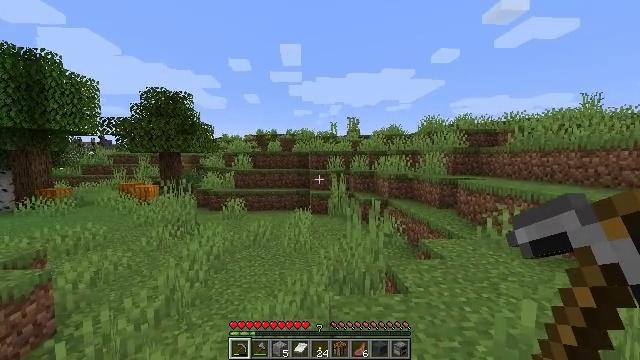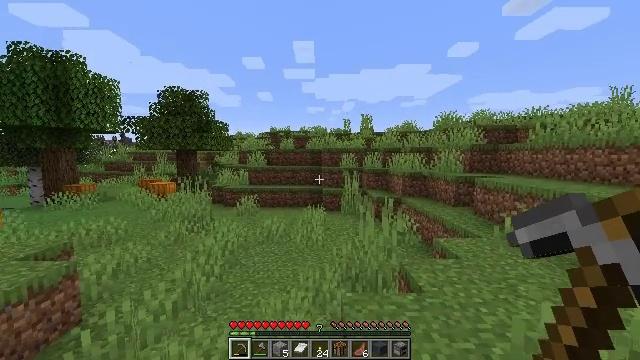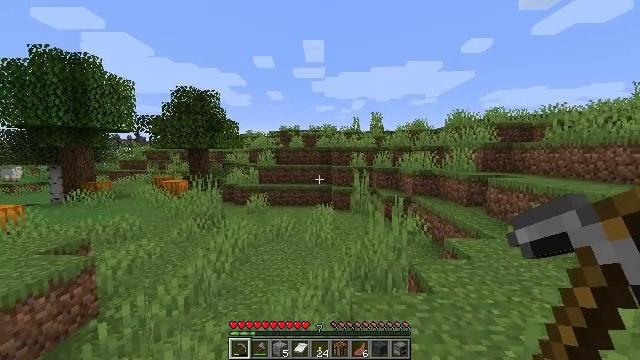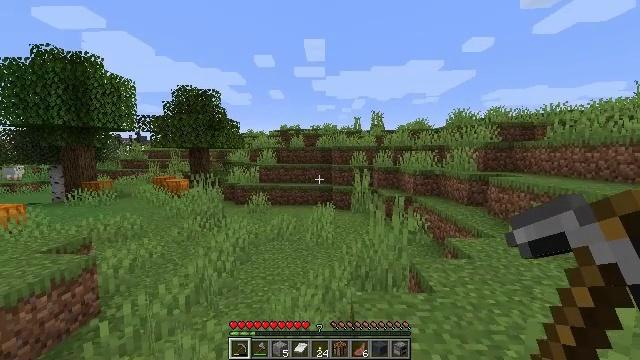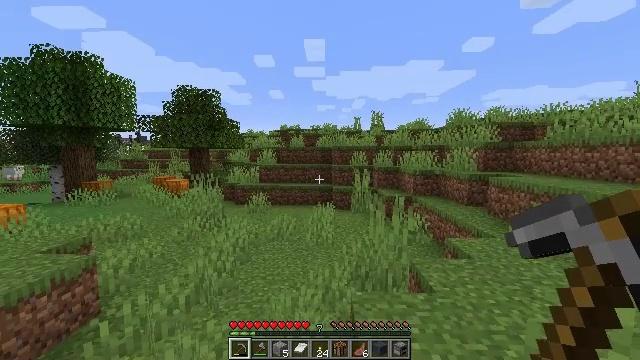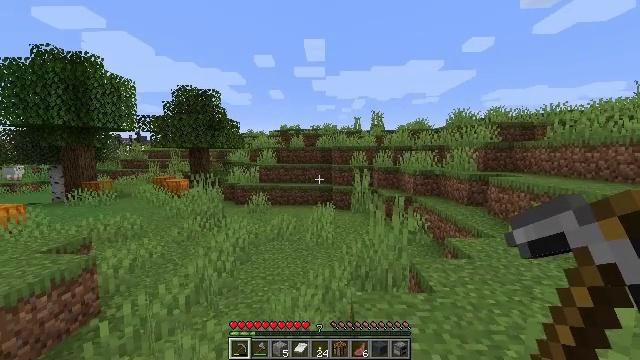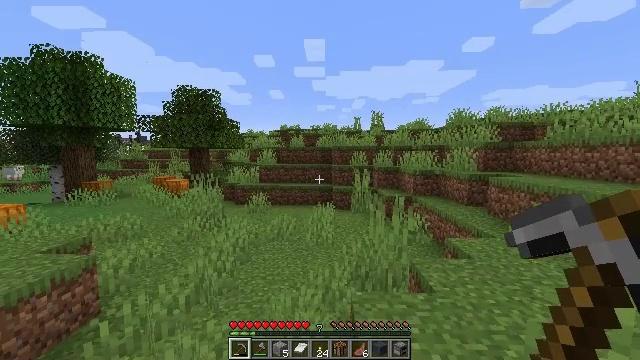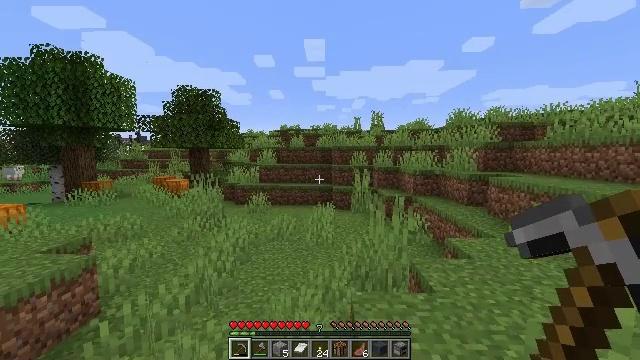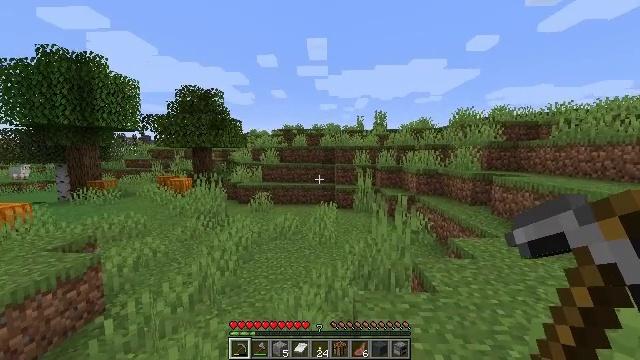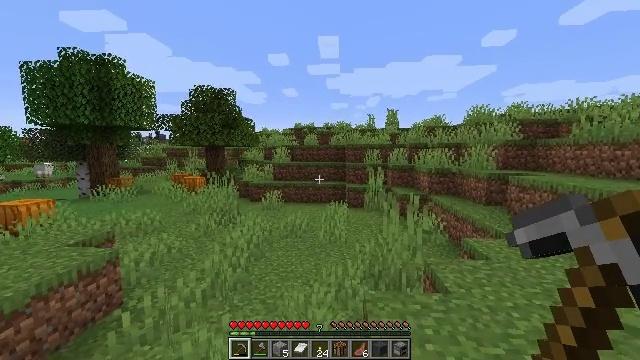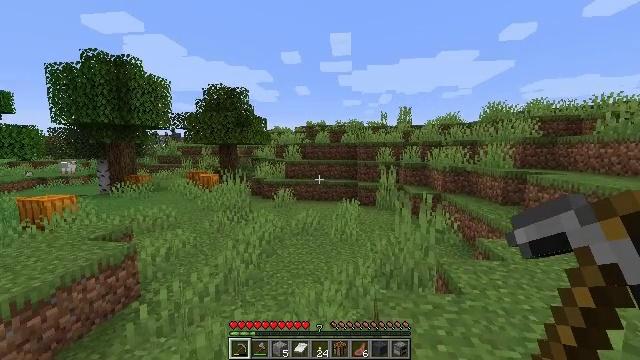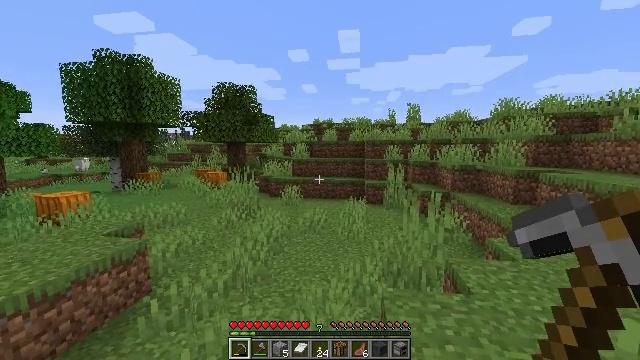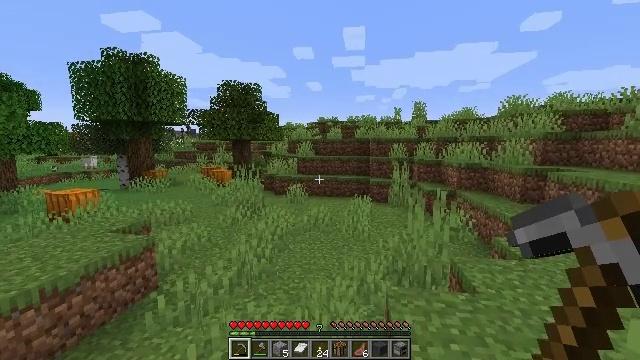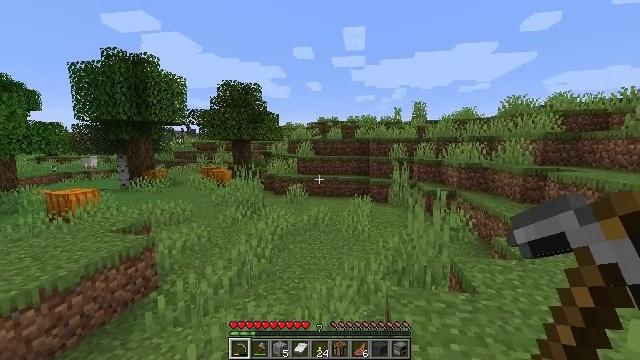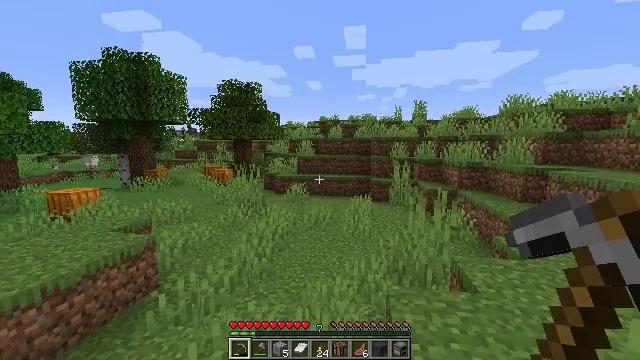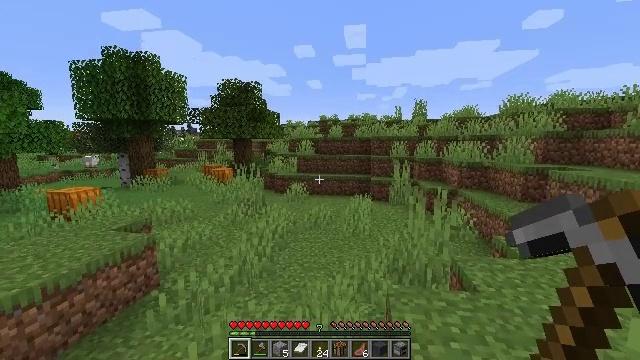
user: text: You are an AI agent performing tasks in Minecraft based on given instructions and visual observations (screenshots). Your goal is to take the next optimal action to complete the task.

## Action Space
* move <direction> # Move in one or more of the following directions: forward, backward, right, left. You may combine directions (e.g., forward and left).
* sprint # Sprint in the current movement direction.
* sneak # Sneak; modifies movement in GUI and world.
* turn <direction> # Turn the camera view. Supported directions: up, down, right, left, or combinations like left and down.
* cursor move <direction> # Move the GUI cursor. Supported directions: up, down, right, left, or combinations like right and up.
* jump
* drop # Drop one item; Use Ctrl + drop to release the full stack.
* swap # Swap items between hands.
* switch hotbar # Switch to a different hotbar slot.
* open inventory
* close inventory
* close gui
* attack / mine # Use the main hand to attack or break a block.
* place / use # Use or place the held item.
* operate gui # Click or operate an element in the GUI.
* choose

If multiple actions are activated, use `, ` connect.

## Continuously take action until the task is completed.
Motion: motion action
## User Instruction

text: Collect the pumpkin by holding left button.
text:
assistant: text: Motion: turn left
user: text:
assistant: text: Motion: turn left
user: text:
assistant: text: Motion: no_op
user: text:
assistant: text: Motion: no_op
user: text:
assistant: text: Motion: no_op
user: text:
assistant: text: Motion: no_op
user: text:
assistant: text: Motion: no_op
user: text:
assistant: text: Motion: no_op
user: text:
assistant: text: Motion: turn left
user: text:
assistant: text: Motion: turn left
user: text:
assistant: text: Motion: turn left
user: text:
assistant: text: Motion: sprint, turn left
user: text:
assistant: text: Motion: sprint
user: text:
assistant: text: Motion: sprint
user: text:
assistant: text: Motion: sprint
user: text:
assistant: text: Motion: sprint
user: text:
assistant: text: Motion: sprint
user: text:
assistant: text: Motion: sprint
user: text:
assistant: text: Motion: sprint
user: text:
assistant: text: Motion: sprint
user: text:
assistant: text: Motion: move forward, sprint
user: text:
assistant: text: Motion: move forward, sprint
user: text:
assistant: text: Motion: move forward, sprint
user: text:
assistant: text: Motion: move forward, sprint, turn left
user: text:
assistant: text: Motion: move forward, sprint, turn left
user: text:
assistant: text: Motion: move forward, sprint, turn left
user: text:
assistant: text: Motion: move forward, sprint, turn left
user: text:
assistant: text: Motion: move forward, sprint, turn left
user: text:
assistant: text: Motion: move forward, sprint, turn left
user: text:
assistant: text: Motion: move forward, sprint